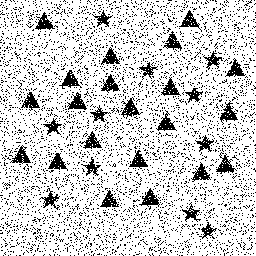
Squares: 0
Triangles: 21
Stars: 11
Total shapes: 32